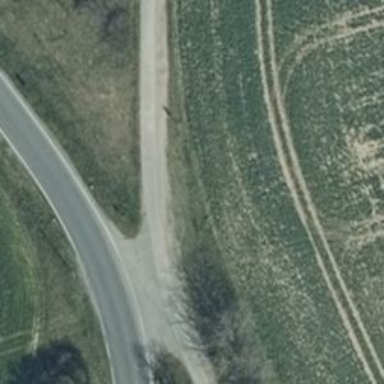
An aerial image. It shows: Asphalt track road with grade 1 surface. It has cycle track and is suitable for agricultural use.